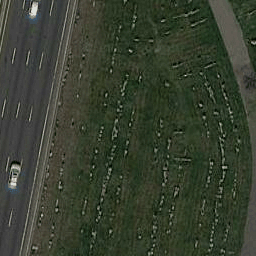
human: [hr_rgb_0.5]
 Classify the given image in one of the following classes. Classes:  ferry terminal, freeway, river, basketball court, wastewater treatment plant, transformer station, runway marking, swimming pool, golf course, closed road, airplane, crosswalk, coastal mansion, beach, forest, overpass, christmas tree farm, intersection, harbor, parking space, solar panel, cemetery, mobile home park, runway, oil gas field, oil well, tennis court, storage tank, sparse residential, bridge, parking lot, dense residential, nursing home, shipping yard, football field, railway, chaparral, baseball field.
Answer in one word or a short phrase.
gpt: cemetery